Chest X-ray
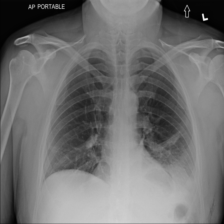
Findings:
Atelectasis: positive
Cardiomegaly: negative
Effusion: negative
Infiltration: negative
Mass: negative
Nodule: negative
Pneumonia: negative
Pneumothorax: negative
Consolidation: negative
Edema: negative
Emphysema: negative
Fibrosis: negative
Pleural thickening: negative
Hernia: negative